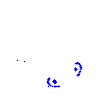
Particle: pion